Interaction volume radius: 10 \u00c5
Interaction volume height: 20 \u00c5
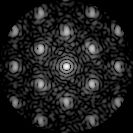
Disorder parameter: 0.3074